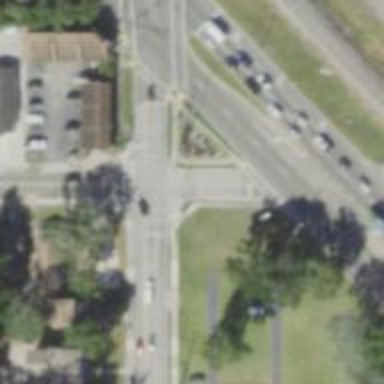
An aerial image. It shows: Solid stop line on the road.